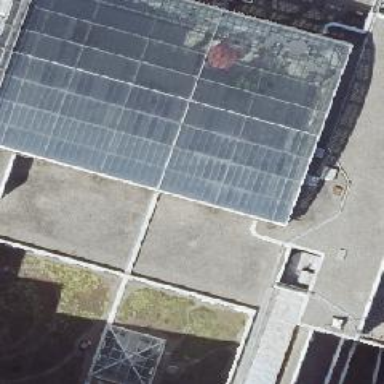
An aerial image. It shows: Close-up view of roof of building.